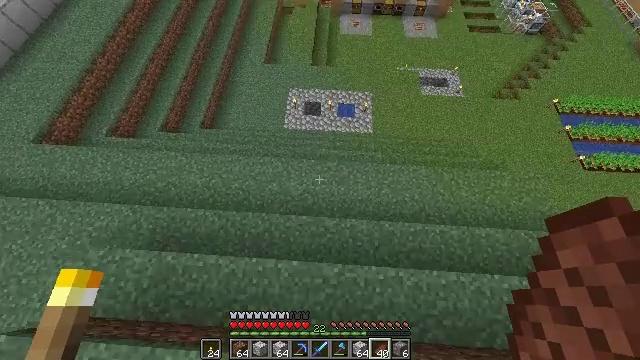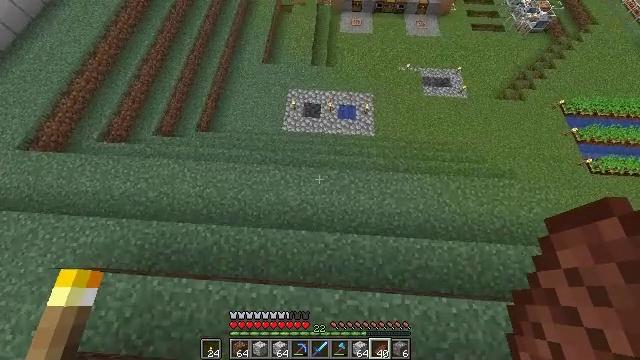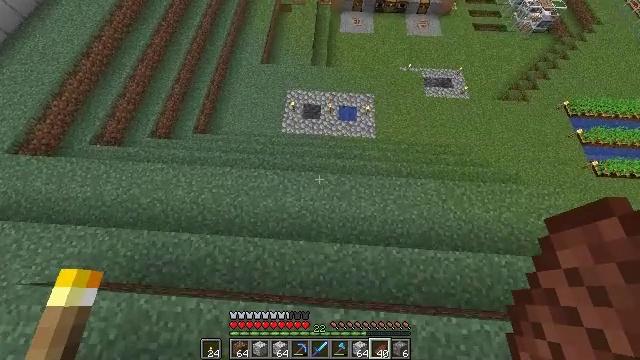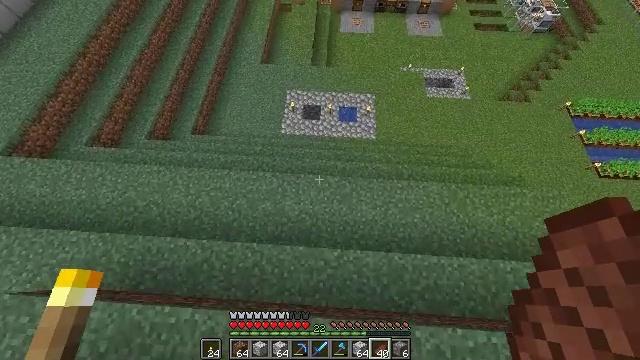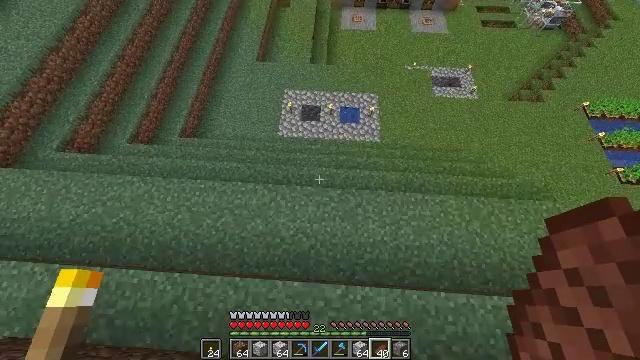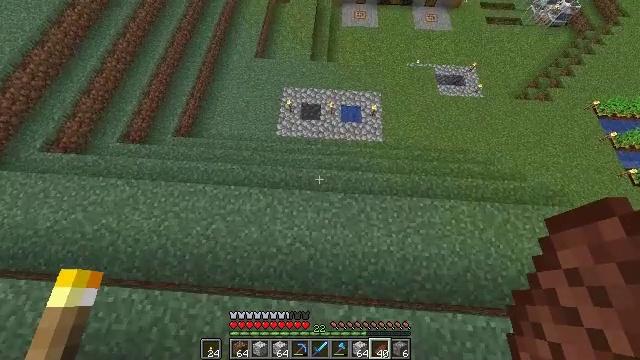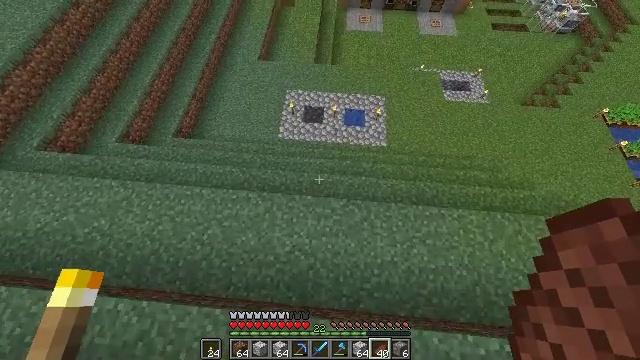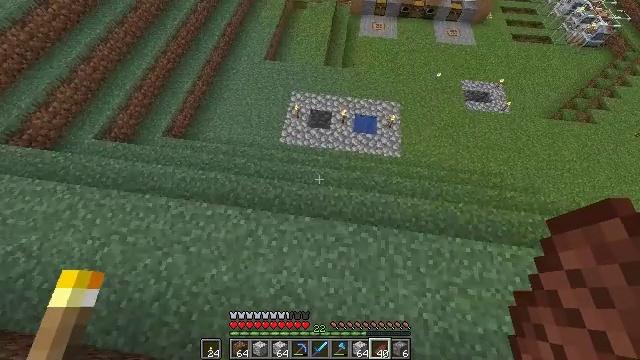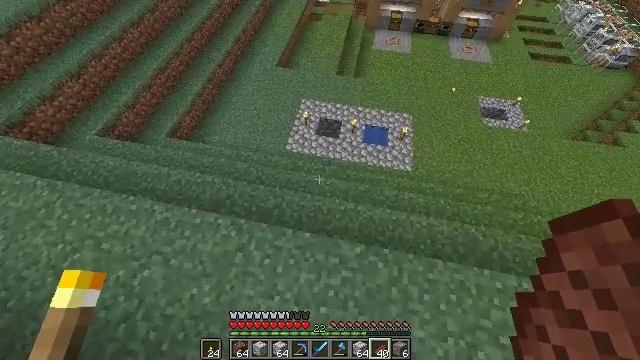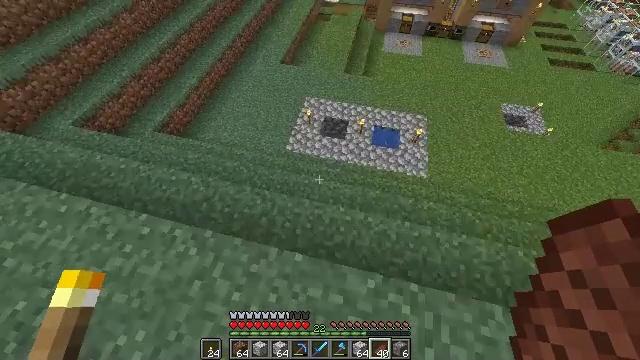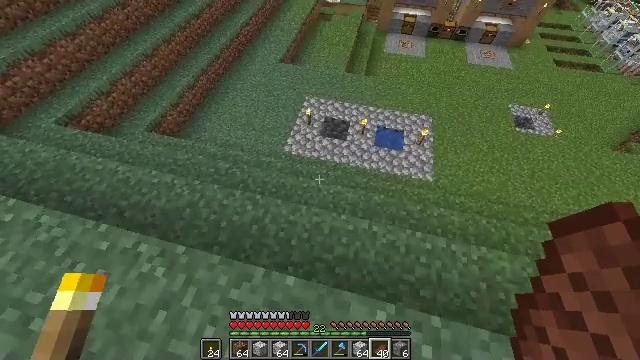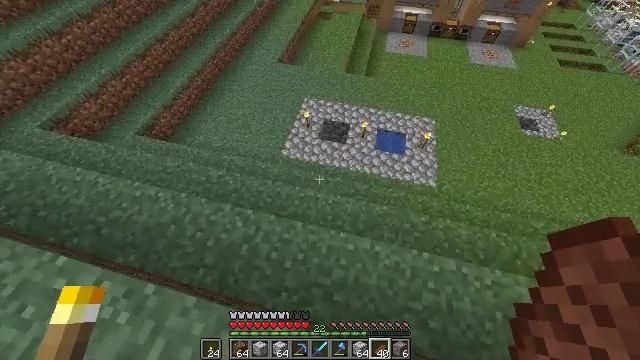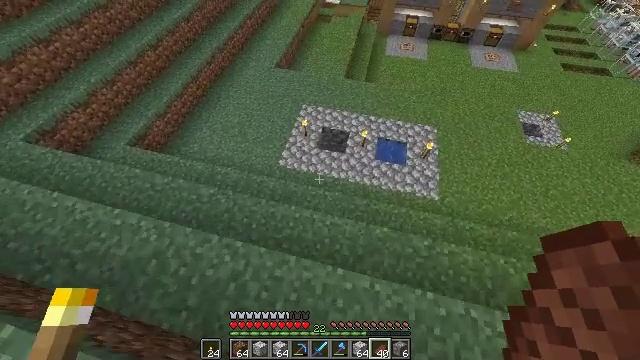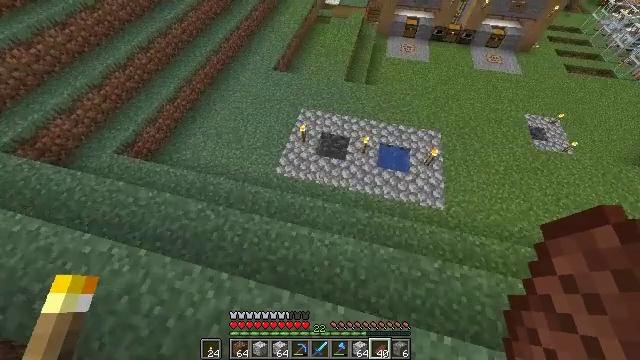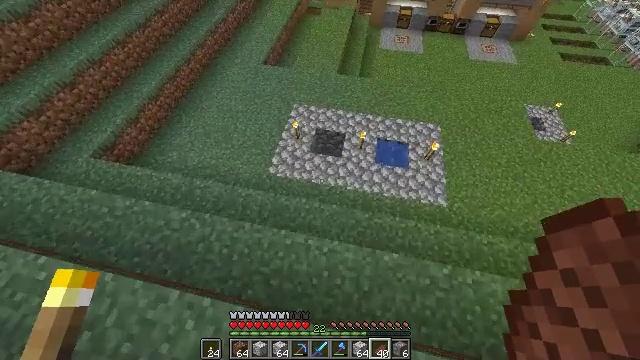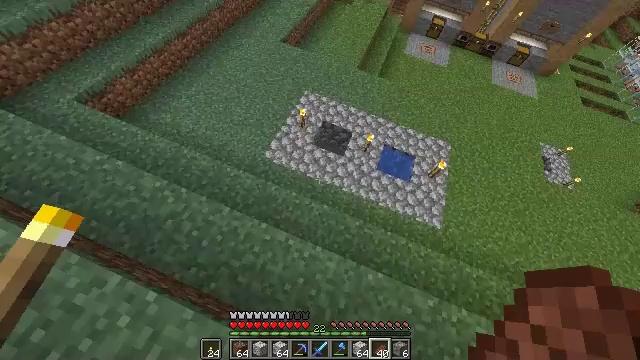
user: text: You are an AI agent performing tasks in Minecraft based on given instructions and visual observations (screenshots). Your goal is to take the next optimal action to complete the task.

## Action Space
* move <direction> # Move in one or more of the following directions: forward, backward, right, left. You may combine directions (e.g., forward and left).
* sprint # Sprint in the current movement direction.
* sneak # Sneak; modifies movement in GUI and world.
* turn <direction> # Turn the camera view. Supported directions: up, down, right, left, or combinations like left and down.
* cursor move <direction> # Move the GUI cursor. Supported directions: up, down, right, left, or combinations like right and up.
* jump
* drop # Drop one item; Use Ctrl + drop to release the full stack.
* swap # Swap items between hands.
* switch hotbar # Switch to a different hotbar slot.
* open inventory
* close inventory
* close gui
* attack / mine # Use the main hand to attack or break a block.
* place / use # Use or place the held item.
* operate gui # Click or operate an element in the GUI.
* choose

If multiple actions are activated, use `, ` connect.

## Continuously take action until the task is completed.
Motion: motion action
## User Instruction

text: Attack the chest to pick it up.
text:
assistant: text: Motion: move forward
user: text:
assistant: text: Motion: move forward
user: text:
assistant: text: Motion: move forward
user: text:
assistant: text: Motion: move forward
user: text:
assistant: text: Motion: move forward, sprint
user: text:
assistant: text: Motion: move forward, sprint, turn left
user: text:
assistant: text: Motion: move forward, sprint, turn left and up
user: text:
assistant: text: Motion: move forward, turn left and up
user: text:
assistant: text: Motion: move forward, turn left and up
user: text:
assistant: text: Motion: move forward
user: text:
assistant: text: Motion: move forward, sprint
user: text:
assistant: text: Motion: move forward, sprint
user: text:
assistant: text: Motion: move forward, sprint
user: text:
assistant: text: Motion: move forward, turn right and down
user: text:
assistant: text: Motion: move forward, turn right and down
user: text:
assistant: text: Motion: move forward, sprint
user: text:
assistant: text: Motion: move forward, sprint
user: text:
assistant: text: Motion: move forward, sprint, turn right and down
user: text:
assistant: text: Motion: move forward, turn right and down
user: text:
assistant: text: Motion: move forward
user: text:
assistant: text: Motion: move forward, turn down
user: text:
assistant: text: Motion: move forward, turn down
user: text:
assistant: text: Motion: move forward
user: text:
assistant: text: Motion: move forward
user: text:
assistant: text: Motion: move forward
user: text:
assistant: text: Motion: move forward, turn down
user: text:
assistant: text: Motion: move forward, turn down
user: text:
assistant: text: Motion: move forward
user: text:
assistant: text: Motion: move forward
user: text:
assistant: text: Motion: move forward